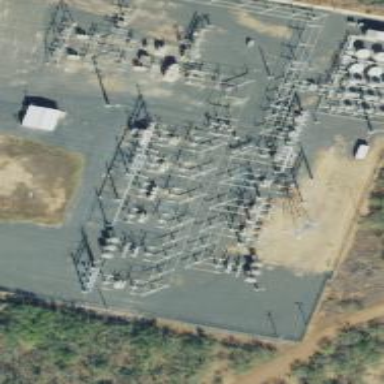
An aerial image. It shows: Switch used for power control.